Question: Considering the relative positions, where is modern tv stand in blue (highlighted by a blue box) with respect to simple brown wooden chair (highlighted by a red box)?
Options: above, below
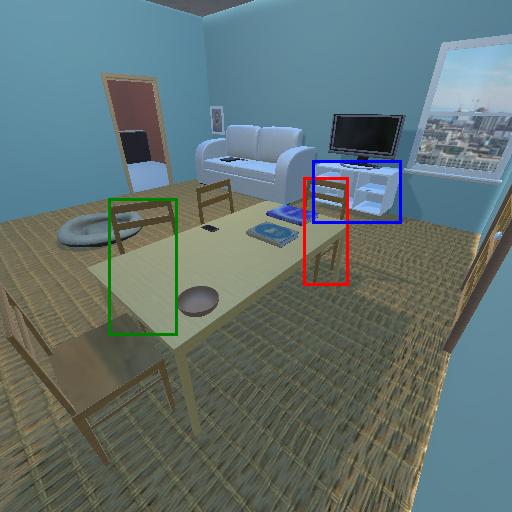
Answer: above